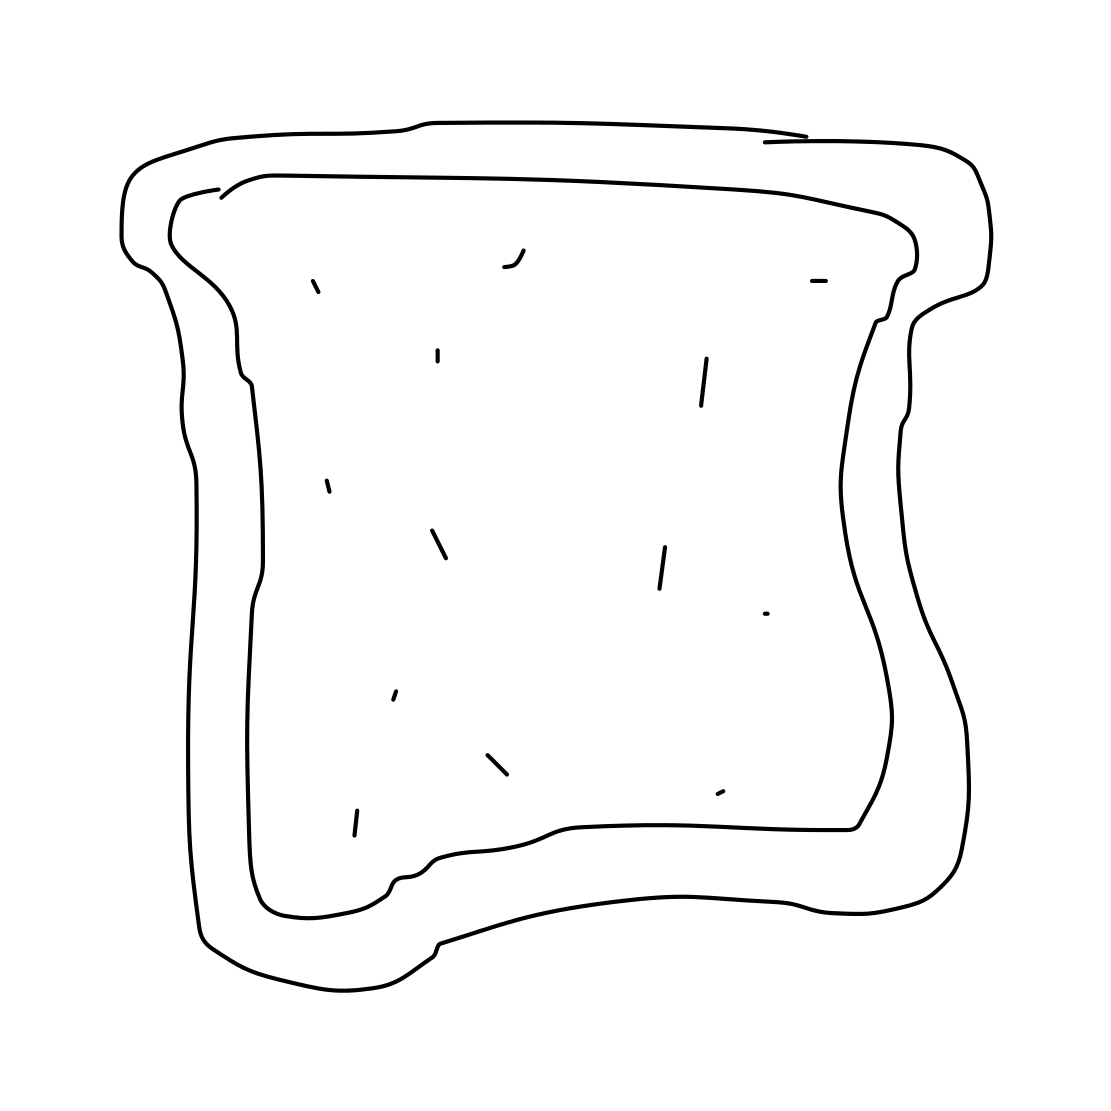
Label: bread